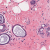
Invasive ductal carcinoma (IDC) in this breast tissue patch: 0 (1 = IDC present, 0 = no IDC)